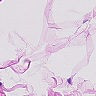
Metastatic tissue present: no